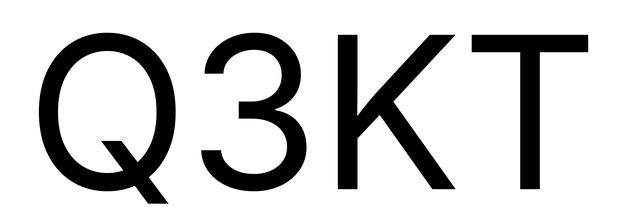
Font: Inter_Regular